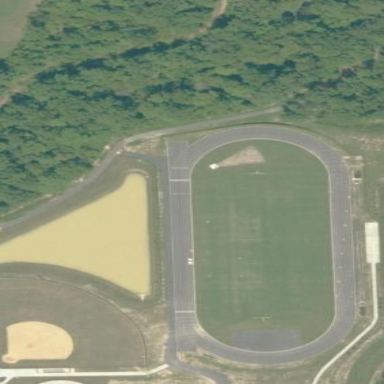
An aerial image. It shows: Asphalt track within leisure land area.